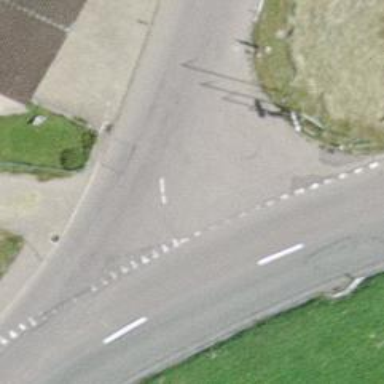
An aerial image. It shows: Road with "give way" sign.